Aerial crown-view tile of a tropical tree (Barro Colorado Island, Panama), acquired 20250715:
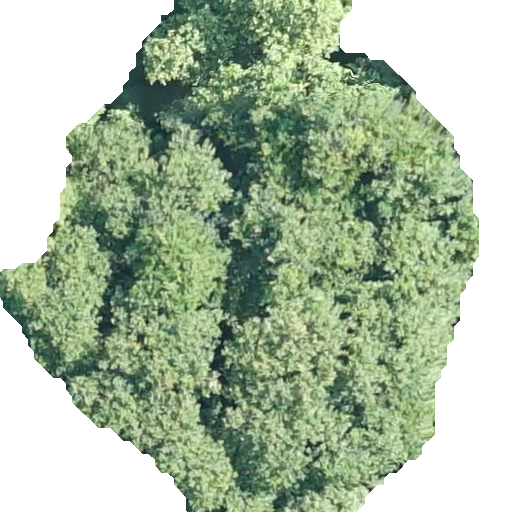
Species: Hieronyma alchorneoides
GBIF accepted scientific name: Hieronyma alchorneoides
Crown area: 275.23 m²